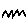
Label: zigzag